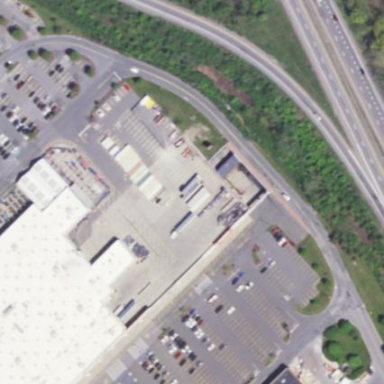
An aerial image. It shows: Road serving as parking aisle.